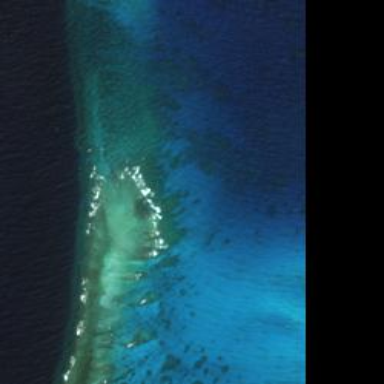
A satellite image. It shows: Beautiful reef in its natural state.